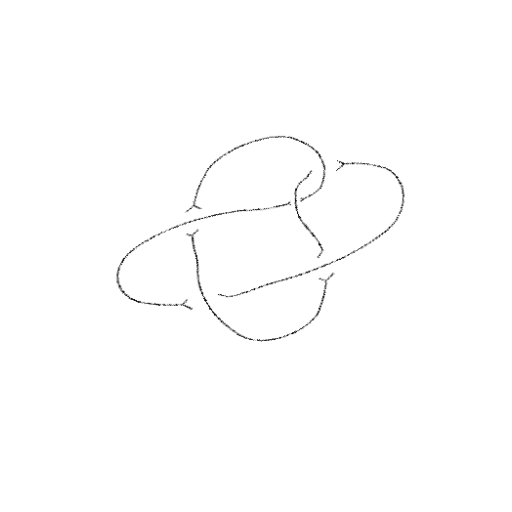
Crossing number: 5